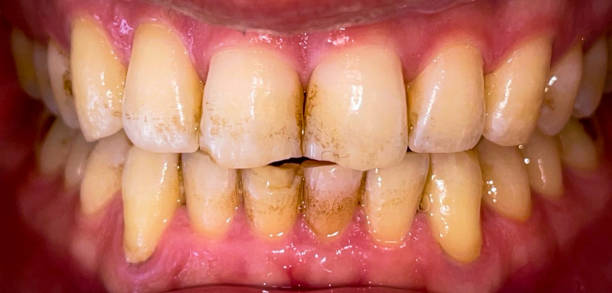
Condition: Gingivitis